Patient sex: F
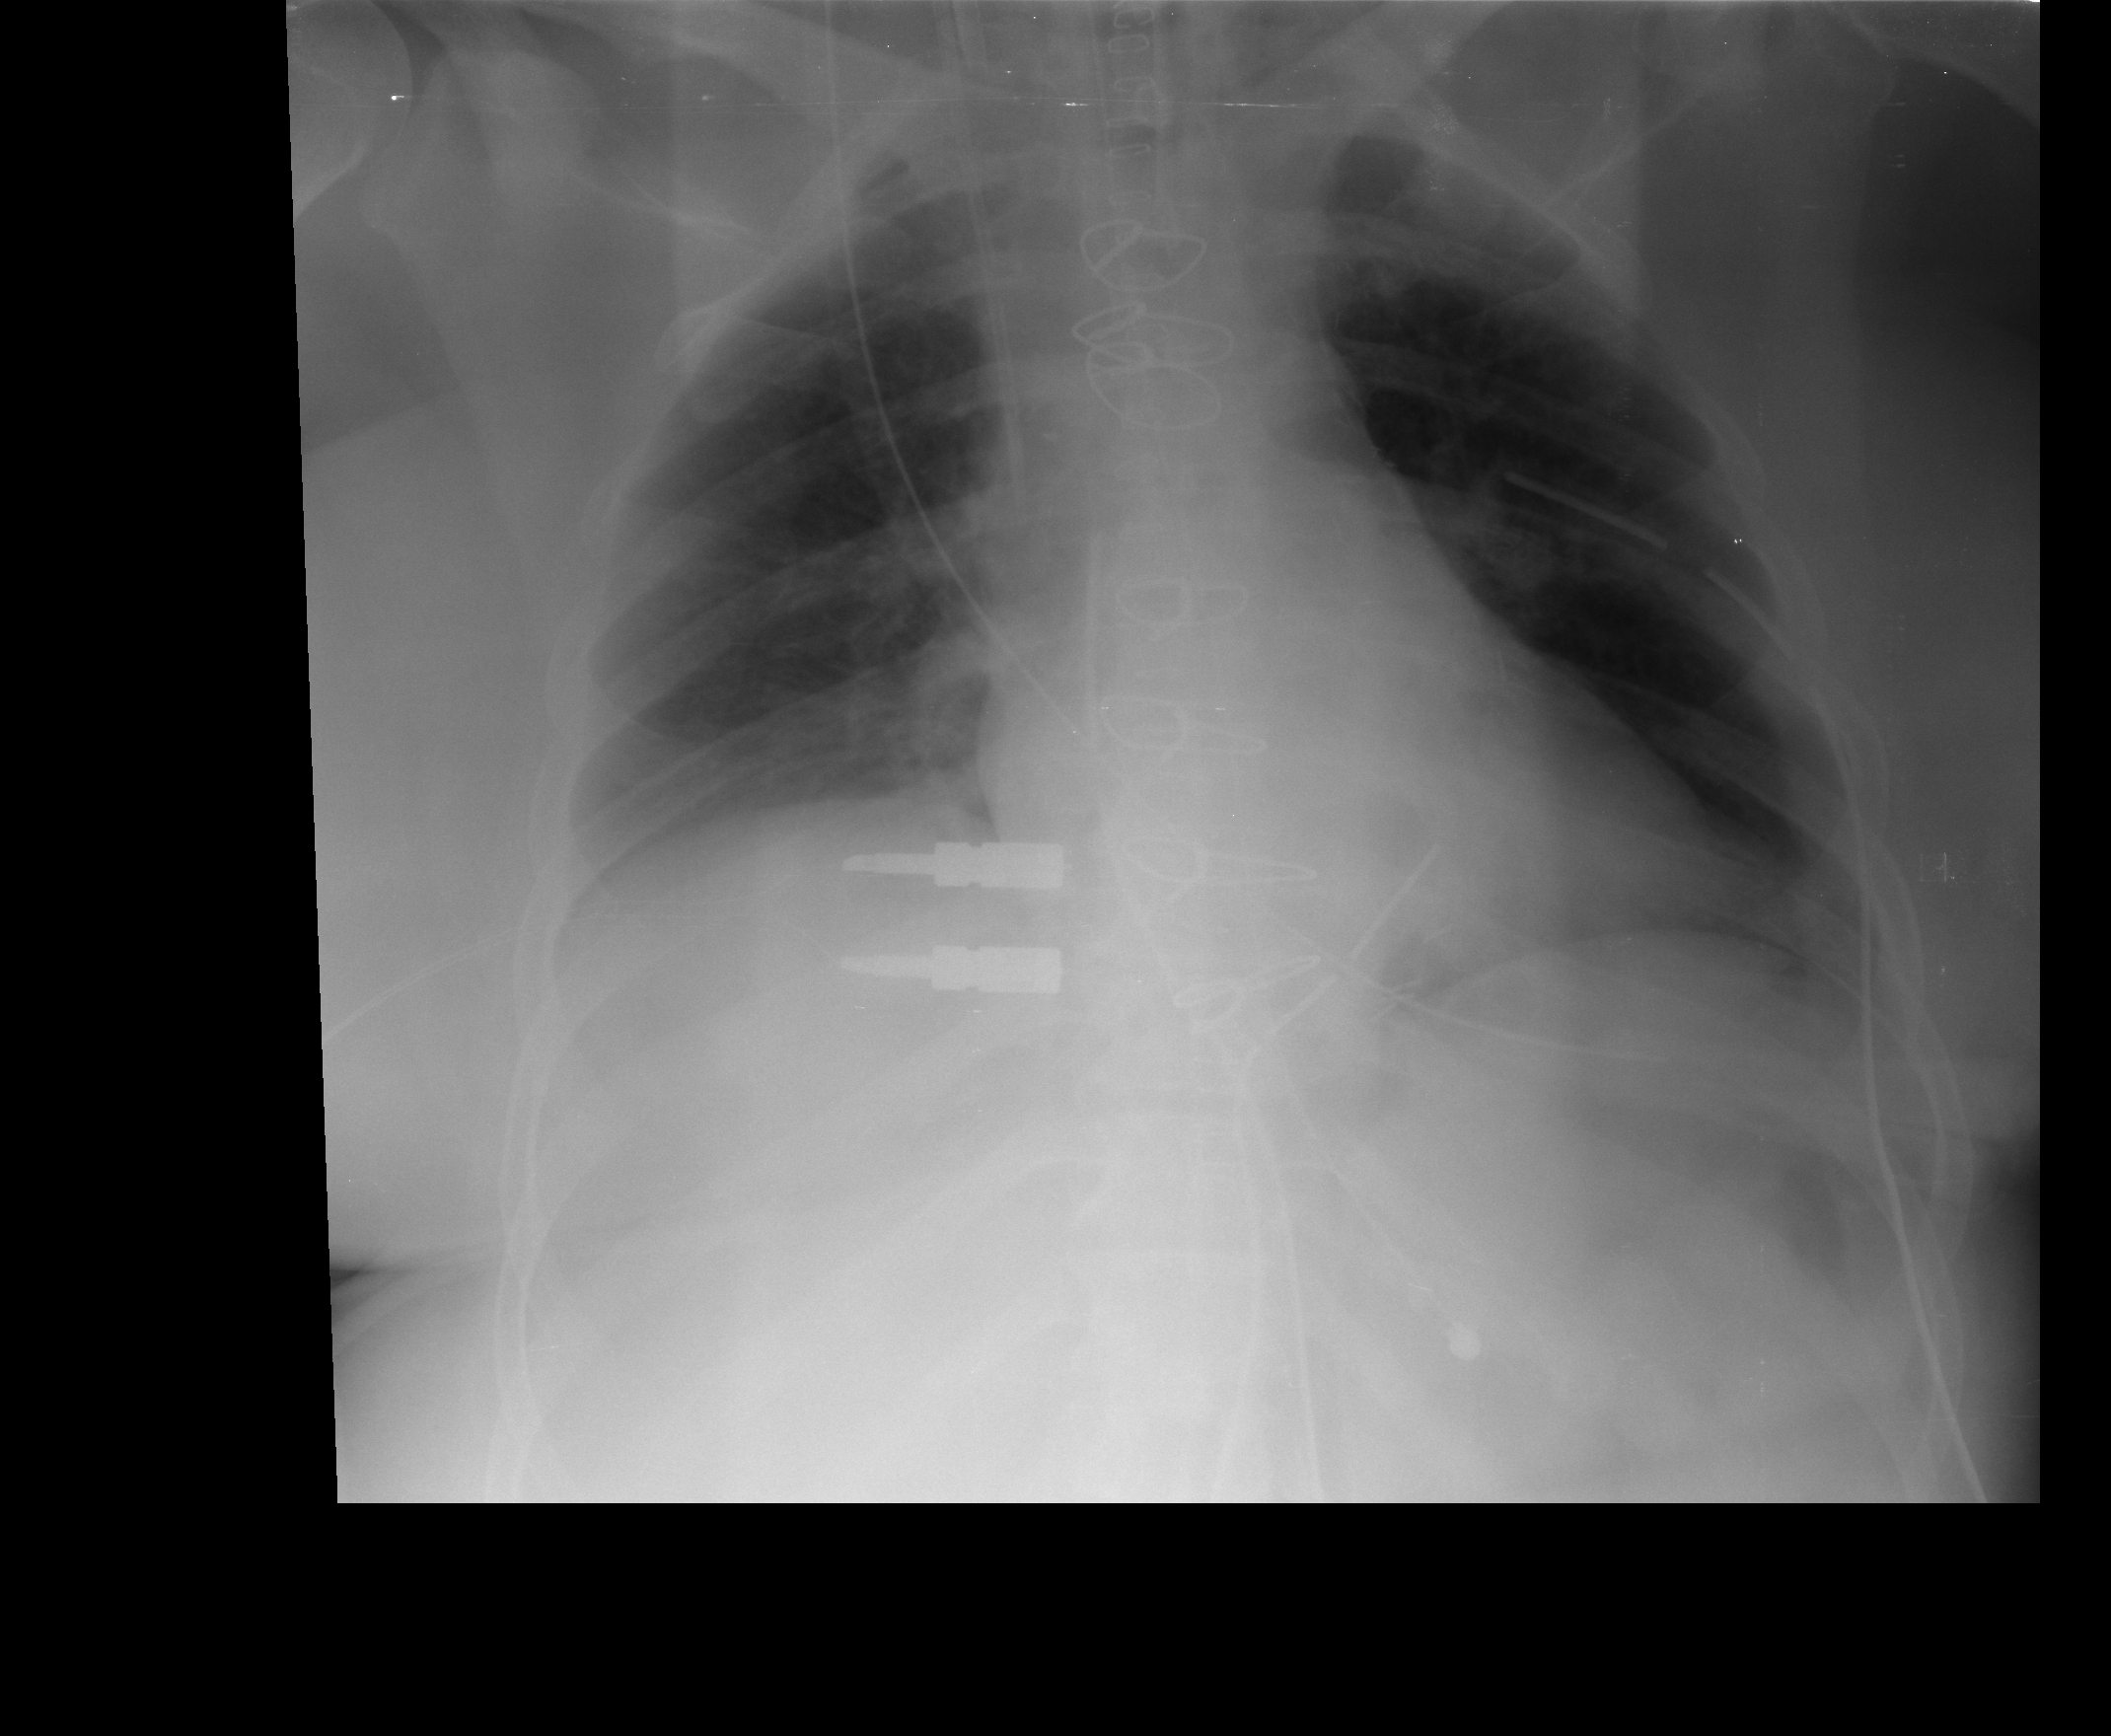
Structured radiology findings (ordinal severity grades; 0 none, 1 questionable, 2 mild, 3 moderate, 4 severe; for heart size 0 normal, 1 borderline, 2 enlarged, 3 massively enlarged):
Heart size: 2
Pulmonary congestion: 2
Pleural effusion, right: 1
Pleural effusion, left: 1
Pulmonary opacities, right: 0
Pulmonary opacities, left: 0
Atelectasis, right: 0
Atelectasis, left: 0